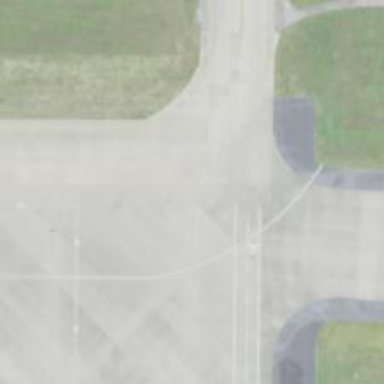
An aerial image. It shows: View of taxiway at the airport.